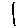
Label: line